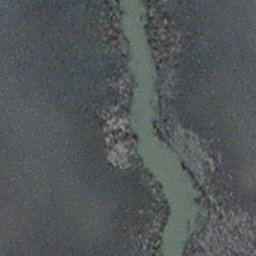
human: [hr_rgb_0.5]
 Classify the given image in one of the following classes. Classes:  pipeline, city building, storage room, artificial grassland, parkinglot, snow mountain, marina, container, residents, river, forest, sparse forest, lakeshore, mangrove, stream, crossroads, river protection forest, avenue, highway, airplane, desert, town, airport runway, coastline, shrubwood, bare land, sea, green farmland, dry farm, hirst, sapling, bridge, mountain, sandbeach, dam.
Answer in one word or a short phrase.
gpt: stream